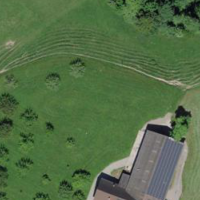
EUNIS habitat code: 40
Species observed at this site:
Filipendula ulmaria